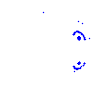
Particle: kaon